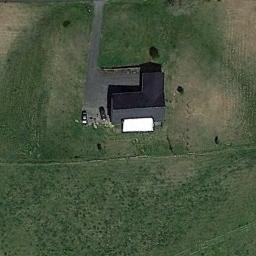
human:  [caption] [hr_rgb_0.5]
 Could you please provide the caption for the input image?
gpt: There are blocks of residential areas between the jungles .

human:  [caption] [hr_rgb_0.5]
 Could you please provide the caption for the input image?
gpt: The sparse residential is surrounded by grass .

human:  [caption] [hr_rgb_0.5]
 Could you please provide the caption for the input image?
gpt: The sparse residential is on the grass next to a road .

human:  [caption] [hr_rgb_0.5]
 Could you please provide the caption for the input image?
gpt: There are several houses of different sizes in a sparse residential area surrounded by grass .

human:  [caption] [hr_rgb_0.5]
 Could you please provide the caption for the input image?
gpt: A sparse residential area with a black building on the green meadow .